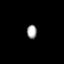
Tissue: prostate
Cell type: Myeloid cells
Senescence score: 0.7206
Nuclear area (px): 135
Mean DAPI intensity: 162.496